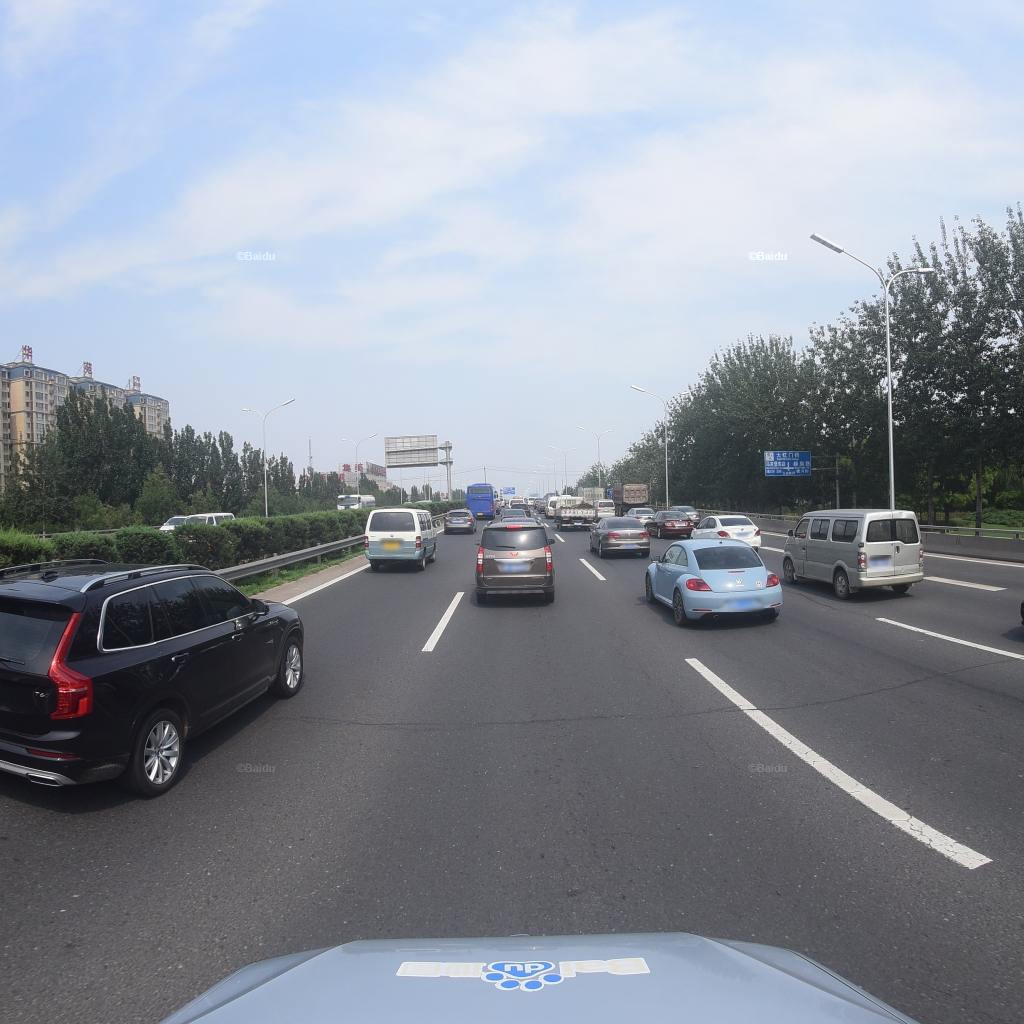
Region: Fengtai
Road damage annotations: transverse patch, longitudinal patch